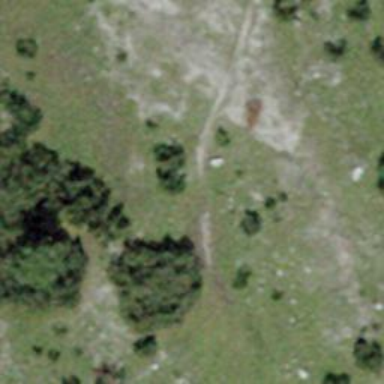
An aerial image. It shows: Path.